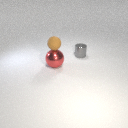
small gray metal cylinder behind large red metal sphere